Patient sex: M
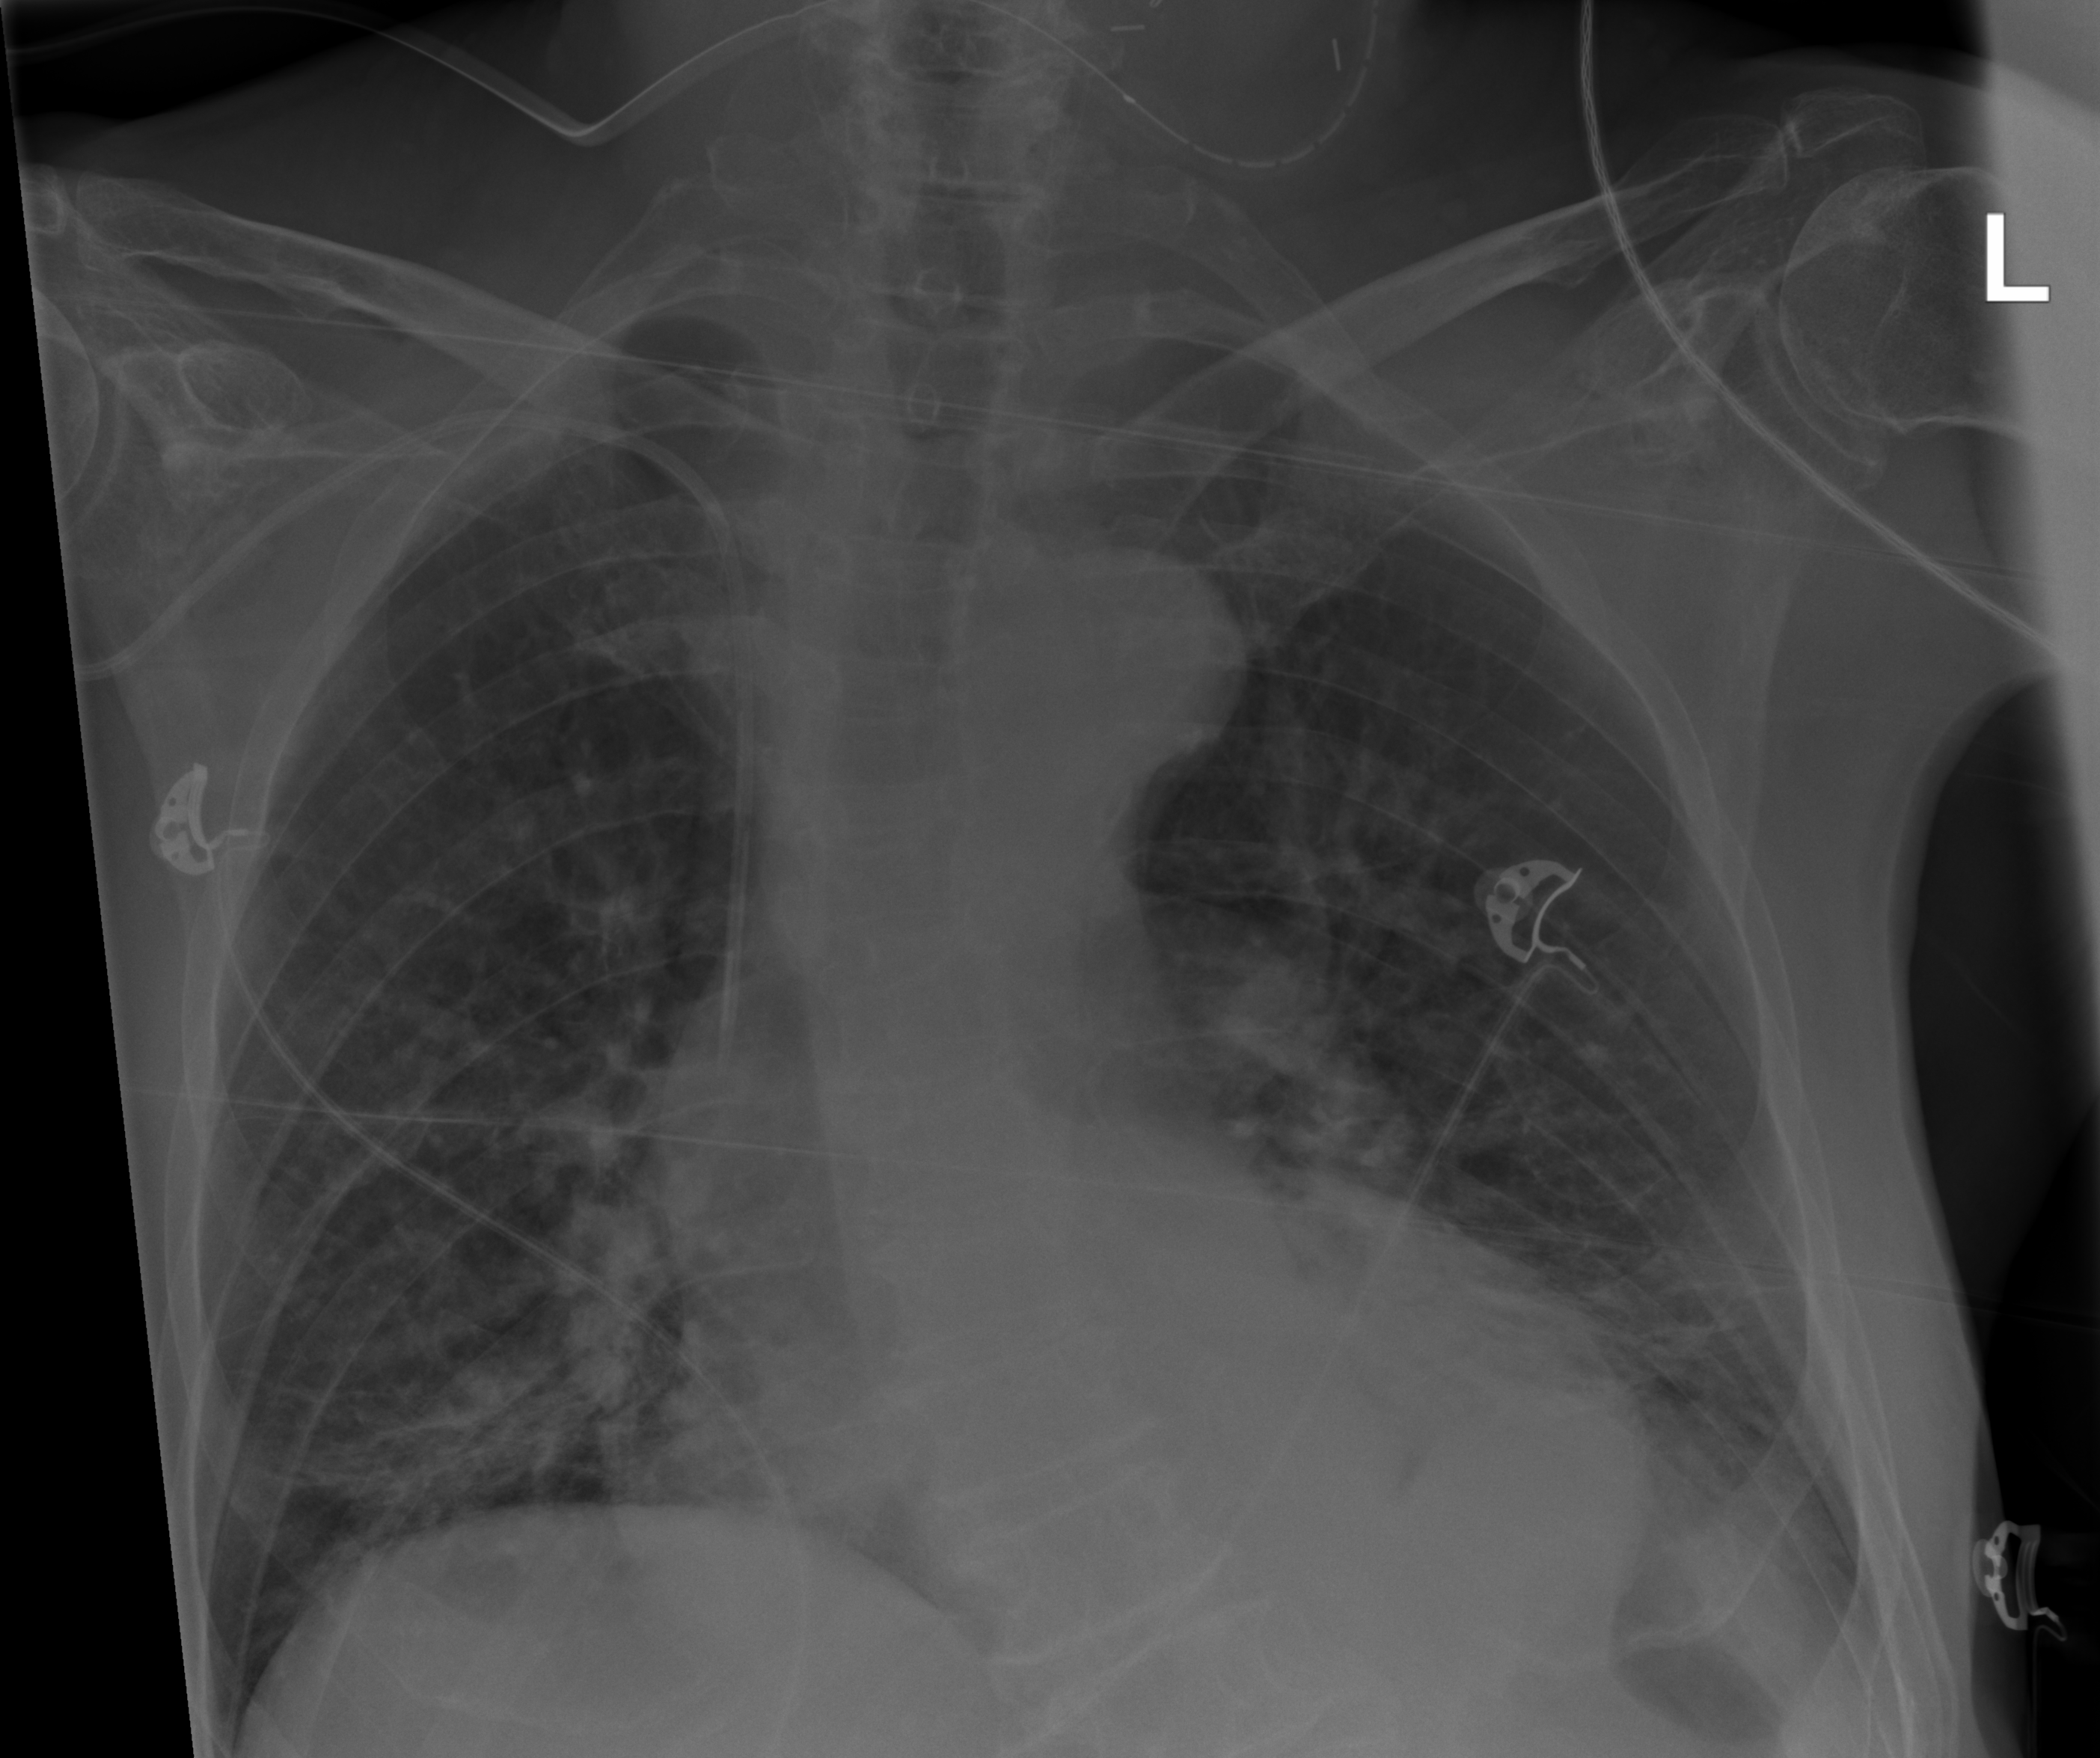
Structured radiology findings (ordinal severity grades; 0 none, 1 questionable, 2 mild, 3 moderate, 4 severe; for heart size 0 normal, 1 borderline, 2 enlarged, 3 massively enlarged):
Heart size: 2
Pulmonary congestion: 2
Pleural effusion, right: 0
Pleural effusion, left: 1
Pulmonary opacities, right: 0
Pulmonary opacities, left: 1
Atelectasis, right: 2
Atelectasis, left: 2